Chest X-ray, AP view. Patient: 16 years old, sex M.
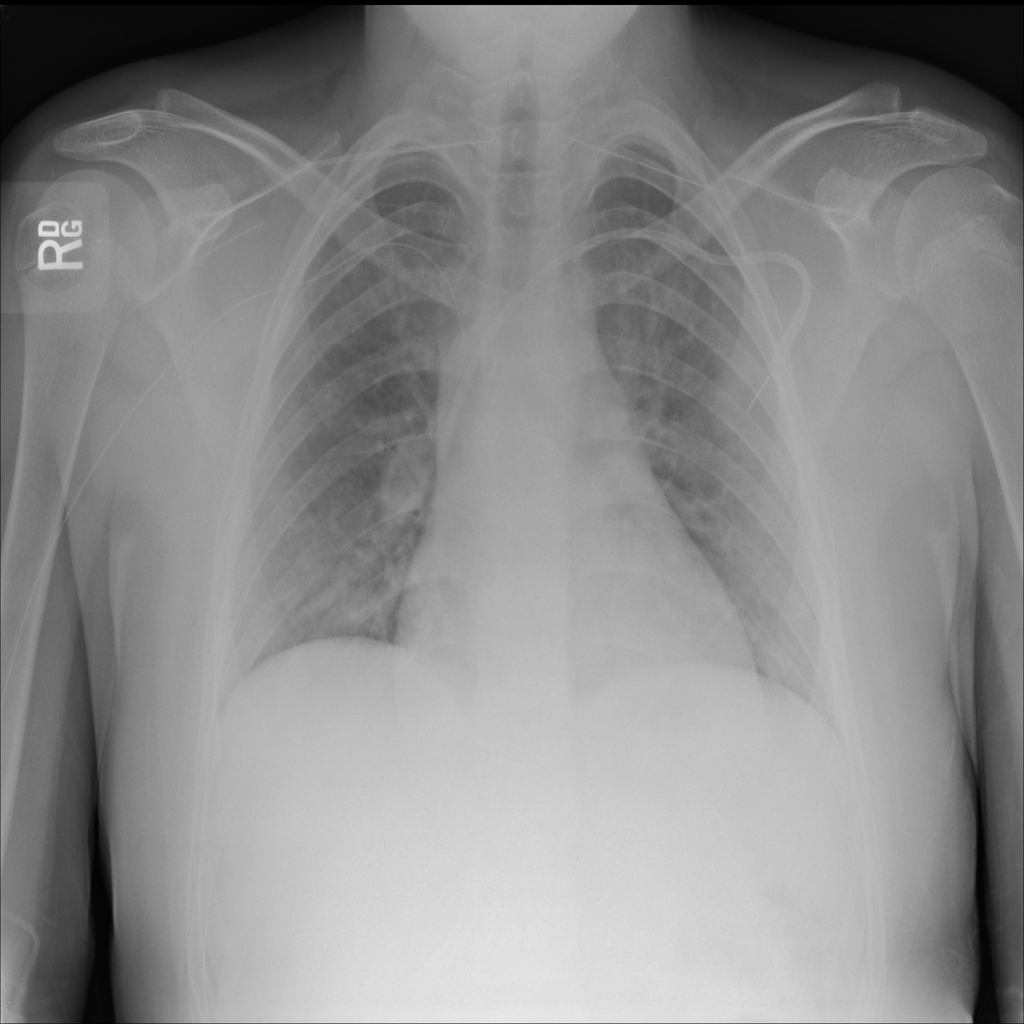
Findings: No Finding